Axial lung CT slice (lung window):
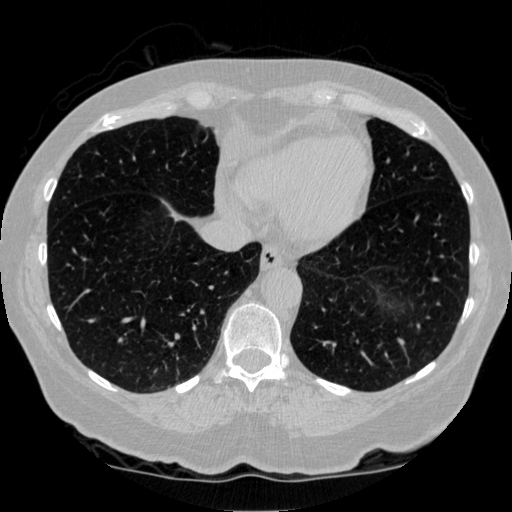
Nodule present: no